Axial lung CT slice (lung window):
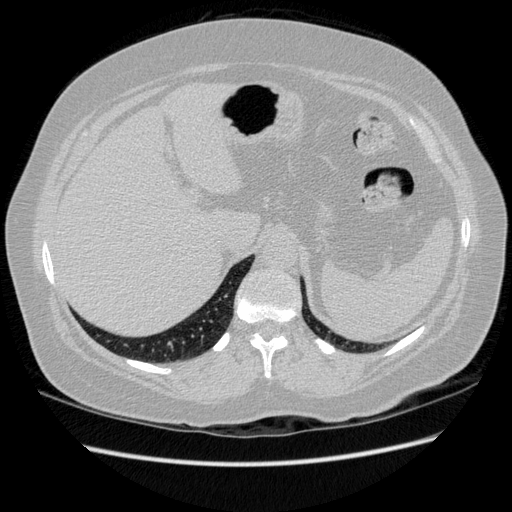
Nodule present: no